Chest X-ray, AP view. Patient: 20 years old, sex M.
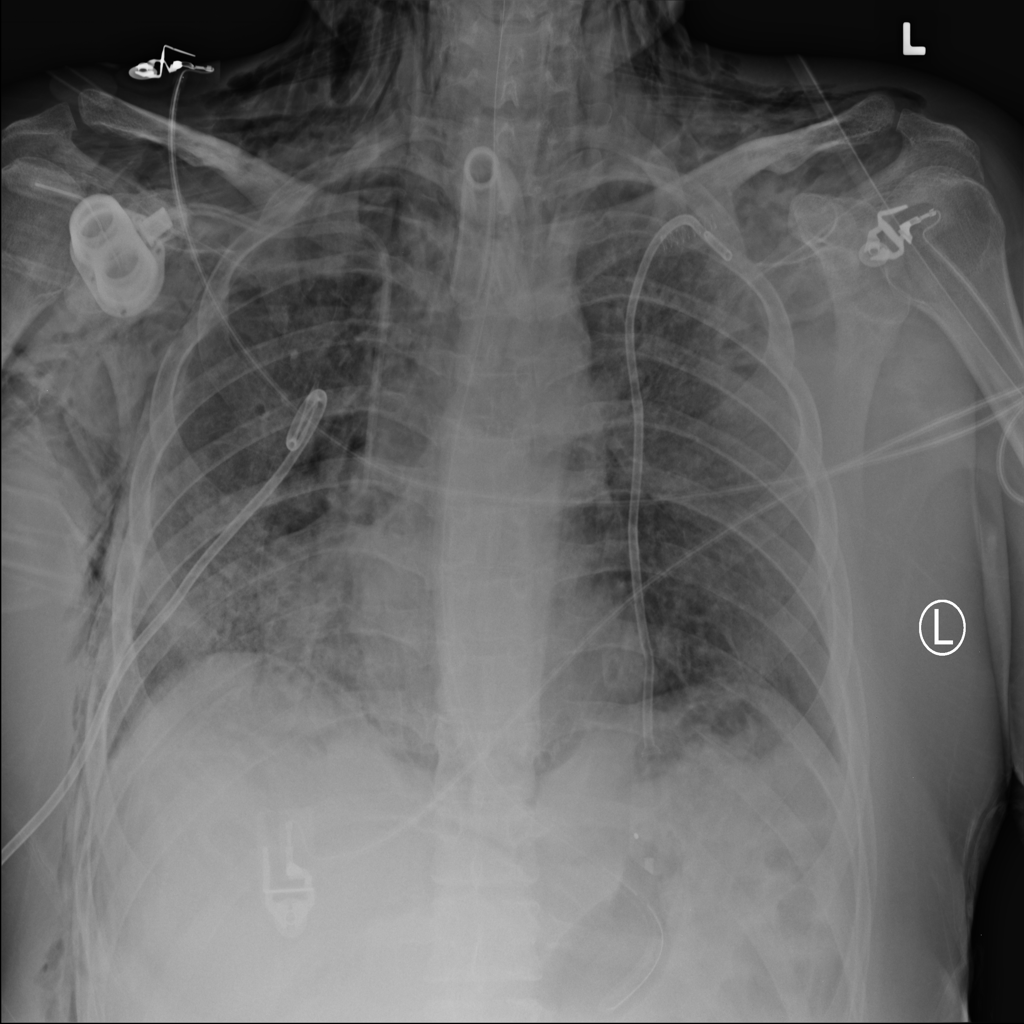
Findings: No Finding